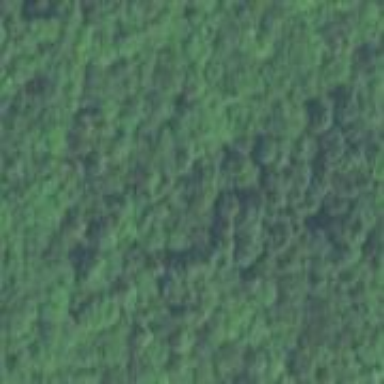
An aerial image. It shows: Needle-leaved woodland.